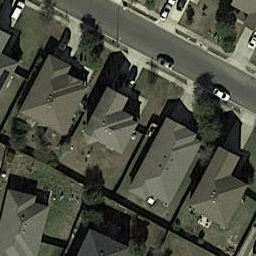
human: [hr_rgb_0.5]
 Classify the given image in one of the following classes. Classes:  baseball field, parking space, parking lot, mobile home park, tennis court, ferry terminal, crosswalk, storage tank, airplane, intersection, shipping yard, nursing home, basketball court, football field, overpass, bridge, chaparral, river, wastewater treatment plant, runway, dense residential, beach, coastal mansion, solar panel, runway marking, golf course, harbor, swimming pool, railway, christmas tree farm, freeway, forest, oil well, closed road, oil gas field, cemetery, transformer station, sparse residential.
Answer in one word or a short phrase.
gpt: dense residential